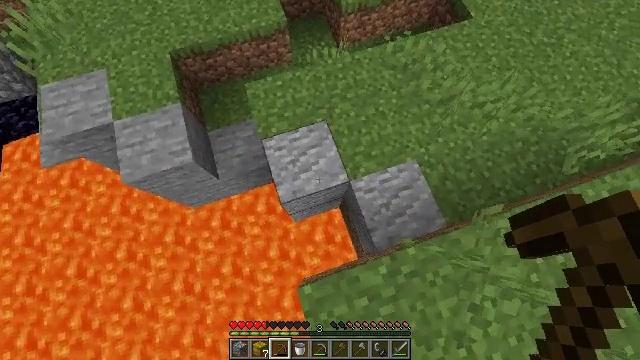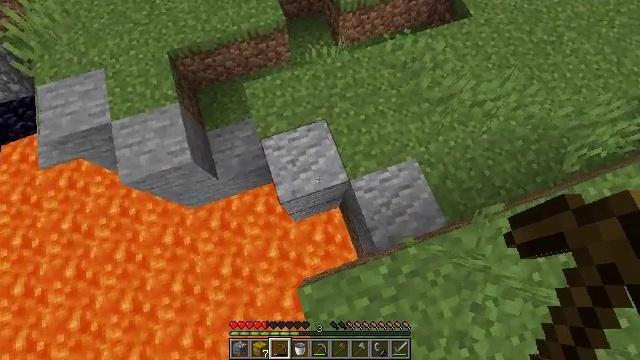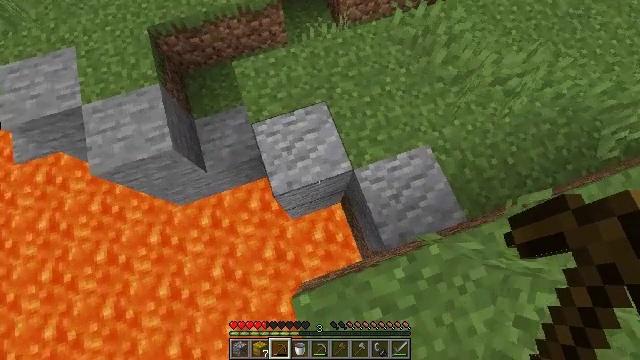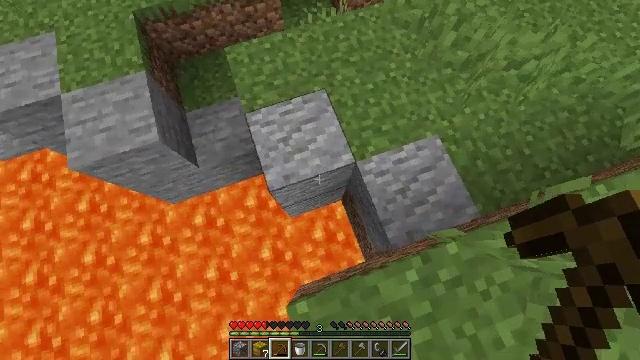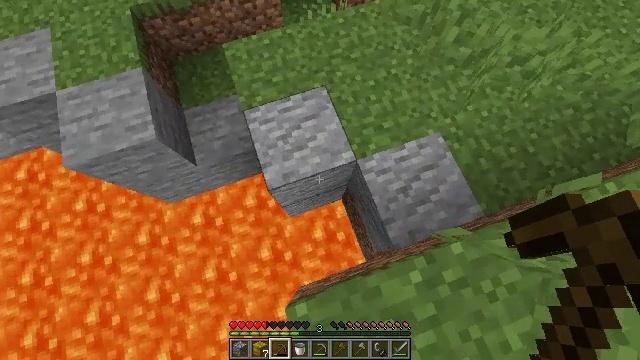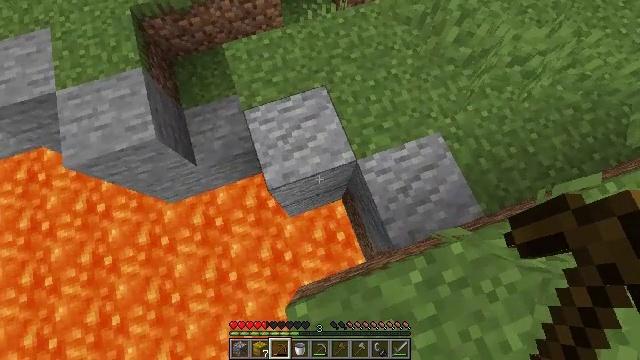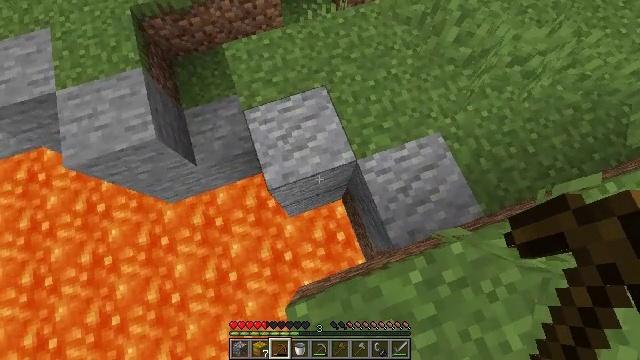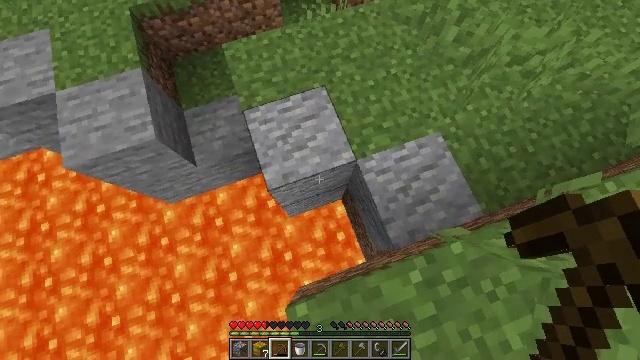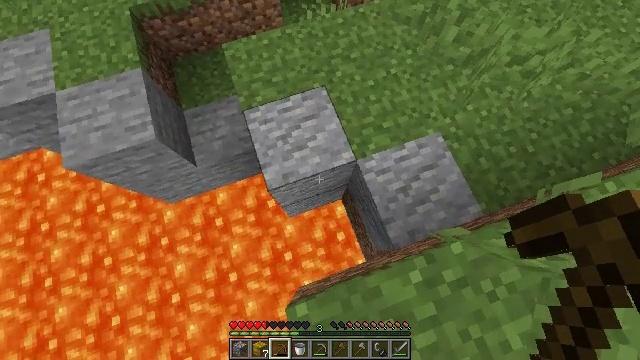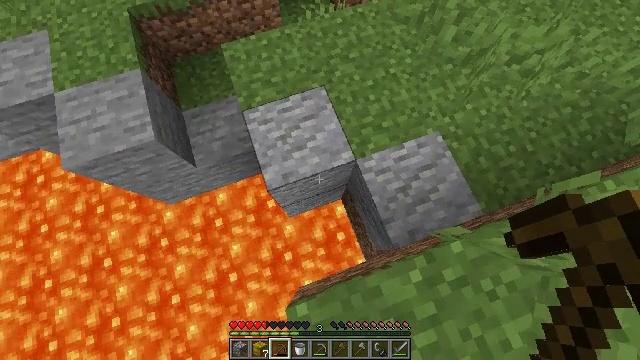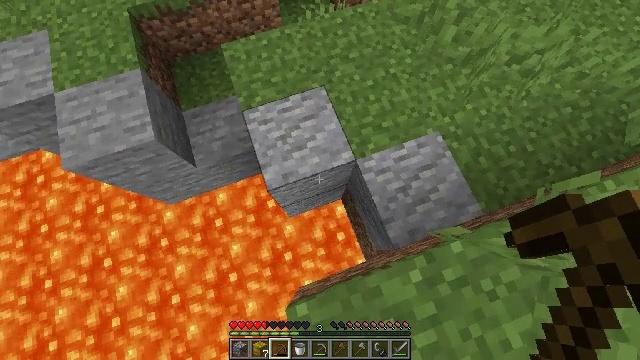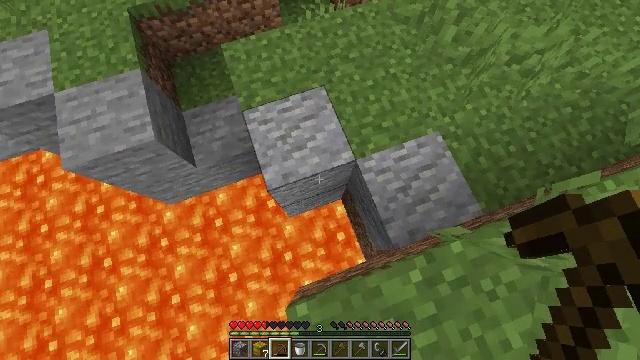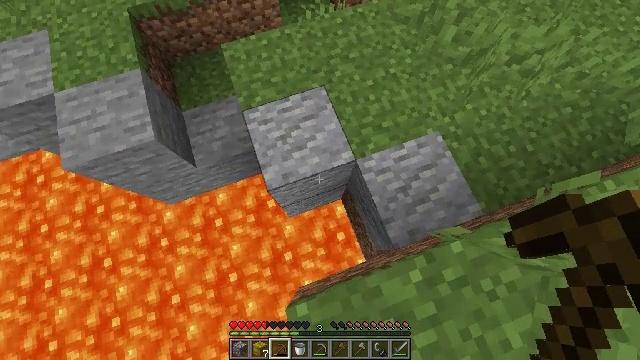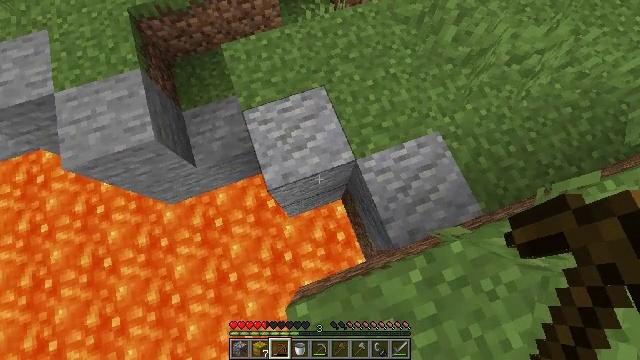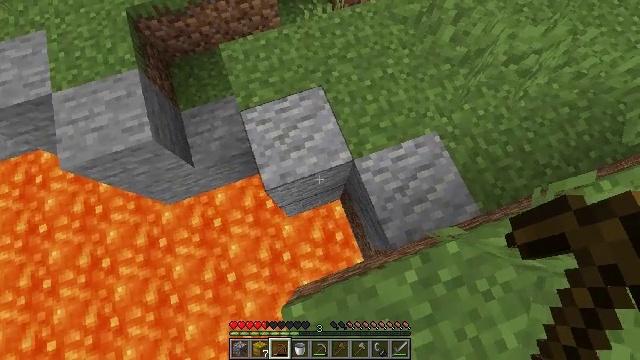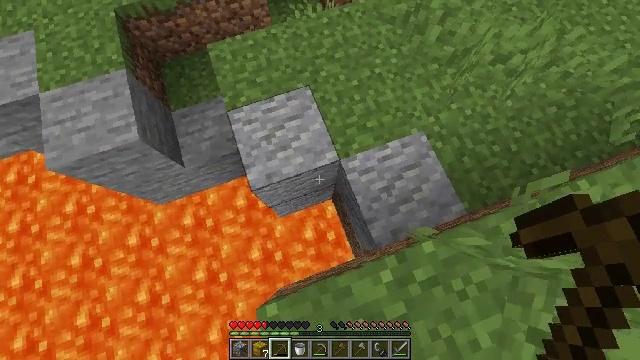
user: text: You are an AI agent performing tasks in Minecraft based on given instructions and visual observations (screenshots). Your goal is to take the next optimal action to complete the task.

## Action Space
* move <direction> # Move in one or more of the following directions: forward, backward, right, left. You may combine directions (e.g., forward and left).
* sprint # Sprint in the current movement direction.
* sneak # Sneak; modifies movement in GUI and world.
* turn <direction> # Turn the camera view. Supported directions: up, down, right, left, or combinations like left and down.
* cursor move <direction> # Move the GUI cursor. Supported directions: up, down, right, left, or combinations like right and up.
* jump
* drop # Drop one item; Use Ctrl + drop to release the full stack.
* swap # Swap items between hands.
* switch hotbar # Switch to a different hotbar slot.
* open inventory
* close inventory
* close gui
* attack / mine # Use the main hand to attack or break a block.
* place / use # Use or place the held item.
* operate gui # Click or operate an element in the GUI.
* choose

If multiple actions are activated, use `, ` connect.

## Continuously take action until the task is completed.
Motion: motion action
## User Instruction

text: Digging the cobblestone underground.
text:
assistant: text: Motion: no_op
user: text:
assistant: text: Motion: no_op
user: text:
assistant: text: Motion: no_op
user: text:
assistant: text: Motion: no_op
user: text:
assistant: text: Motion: no_op
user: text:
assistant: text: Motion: no_op
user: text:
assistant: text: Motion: no_op
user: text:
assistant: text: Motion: no_op
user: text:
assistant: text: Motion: no_op
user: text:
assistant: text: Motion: no_op
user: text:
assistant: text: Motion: no_op
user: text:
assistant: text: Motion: no_op
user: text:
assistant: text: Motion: no_op
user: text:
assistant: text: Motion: move right
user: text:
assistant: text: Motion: move right
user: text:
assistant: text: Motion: move right
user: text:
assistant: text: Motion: move right
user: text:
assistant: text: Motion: move right, turn left
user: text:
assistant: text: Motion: turn left
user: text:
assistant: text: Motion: turn left
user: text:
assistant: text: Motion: no_op
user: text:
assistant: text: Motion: no_op
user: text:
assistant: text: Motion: no_op
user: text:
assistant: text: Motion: no_op
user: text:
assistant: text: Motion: move forward
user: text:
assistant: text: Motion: move forward
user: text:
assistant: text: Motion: move forward, turn left and up
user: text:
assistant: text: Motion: move forward, turn left and up
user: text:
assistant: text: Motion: move forward, turn left and up
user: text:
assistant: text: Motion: move forward, turn left and up